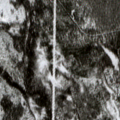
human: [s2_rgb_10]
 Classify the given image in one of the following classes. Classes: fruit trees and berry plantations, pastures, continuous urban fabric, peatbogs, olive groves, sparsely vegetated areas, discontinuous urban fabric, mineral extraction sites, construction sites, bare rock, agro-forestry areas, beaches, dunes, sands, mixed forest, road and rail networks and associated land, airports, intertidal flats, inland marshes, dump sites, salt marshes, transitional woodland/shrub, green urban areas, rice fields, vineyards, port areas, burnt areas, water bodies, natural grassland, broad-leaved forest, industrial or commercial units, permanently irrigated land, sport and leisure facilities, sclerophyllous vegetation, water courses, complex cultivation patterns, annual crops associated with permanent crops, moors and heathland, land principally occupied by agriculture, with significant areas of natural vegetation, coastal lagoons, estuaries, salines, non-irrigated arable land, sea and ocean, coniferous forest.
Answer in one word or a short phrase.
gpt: coniferous forest, transitional woodland/shrub